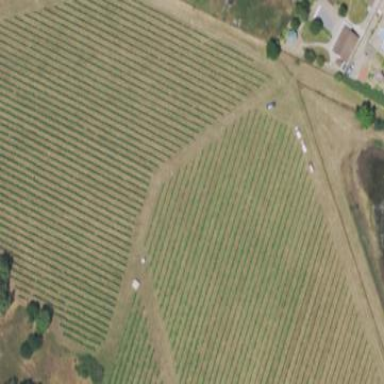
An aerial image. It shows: Vineyard growing grapes.